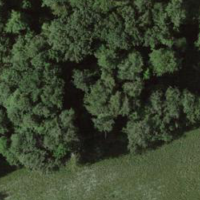
EUNIS habitat code: 44
Species observed at this site:
Falco subbuteo